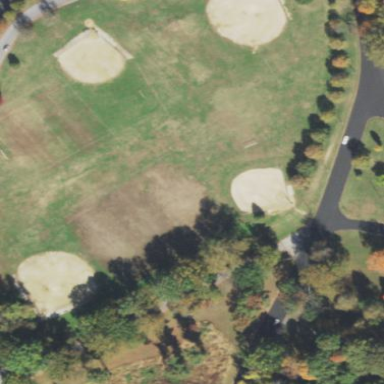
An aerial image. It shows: Baseball pitch for leisure and sports activities.